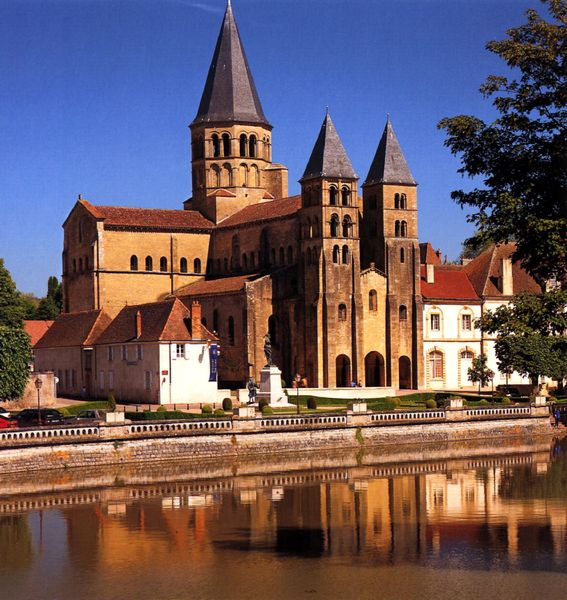
Titel: Paray-le-Monial in der Nähe von Cluny
Standort: (F Burgund (Bourgogne )) (EU - F - Burgund (Bourgogne ))
Schlagwörter: baum, blau, wasser, fluss, braun, lampen, weiss, dach, schloss, kirche, garten, ziegel, arches, architecture, blue, church, lamp, red, white, window, france, gray, green, modern, old, wall, windows, yellow, realistisch, picture, reflection, brown, foto, burg, rathaus, sky, stone, tree, building, landscape, netherlands, water, germany, reflections, roof, street, tower, trees, village, grass, river, bushes, entrance, garden, castle, austria, autos, photo, statue, flag, bright, fence, town, rural, doors, cathedral, buildings, colorful, medieval, pool, chimney, spire, steeple, blue sky, bank, christianity, doorway, pointy, limburg, photograph, photography, towers, pointed, car, citywall, cars, riverside, catholic, catholicism, moat, curch, monastary, yard, waterfront, buidlings, pointed roof, germant